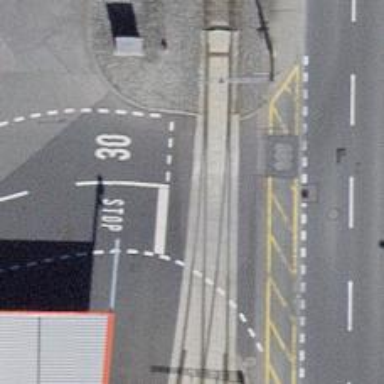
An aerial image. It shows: Railway level crossing.